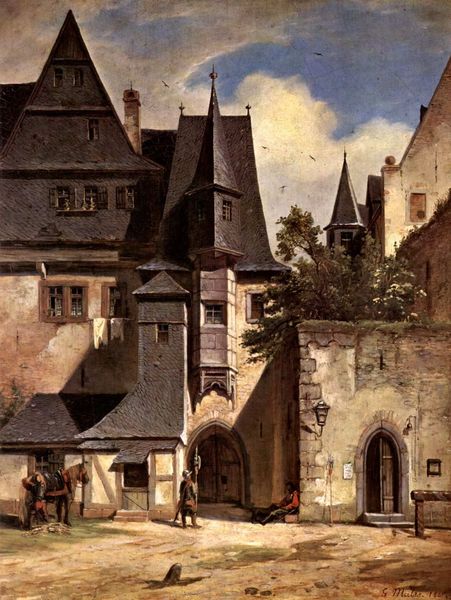
Titel: Holzpförtchen zwischen der Leonhardskirche und dem Fahrtor
Künstler: Johann Gerhard Malss
Standort: Frankfurt (am Main)
Institution: Historisches Museum
Schlagwörter: baum, blau, blätter, gemälde, gewitter, himmel, laub, mann, schatten, schlaf, weiß, wolken, bäume, grün, menschen, ocker, sitzen, stadt, wäsche, braun, bunt, fenster, grau, holz, lampe, laterne, licht, männer, schwarz, strasse, tür, ölbild, dach, gebäude, haus, rot, schloss, weg, wolke, beige, wand, architektur, mensch, stein, steine, signatur, wache, baumstamm, häuser, stamm, vögel, büsche, kirche, sonne, boden, sitzend, händler, spitzen, gotik, schön, dachziegel, esel, kamin, pferd, pferde, reiter, schornstein, turm, turmspitze, vorbau, garten, deutschland, sattel, zaumzeug, farbig, sommer, liegen, schlafen, bogen, fassade, gasse, trocknen, türen, wäscheleine, leine, dorf, dächer, giebel, mauer, ziegel, geröll, hof, türe, platz, romantik, staffage, treppe, vorsprung, lanze, soldaten, soldiers, tafel, spitz, durchgang, tor, zinnen, betrachter, foto, eingang, erker, spitzweg, burg, kirch, türmchen, türme, münchen, torbogen, schwalben, soldat, helm, österreich, photo, tore, stadttor, biedermeier, bröckeln, pforte, putz, glocke, soladt, gotisch, mauern, schiefer, horses, mittelalter, house, stall, fachwerk, fachwerkhaus, gehöft, hellebarde, historismus, wächter, stadtmauer, karl, turmspitzen, sitzender, betrunkener, schindeln, nürnberg, zinne, satteldecke, backsteine, schenke, pflock, first, stadthaus, torwächter, holztüren, zeigel, turme, wachhäuschen, dachspitz, schmied, war, einlass, dirf, firste, erkerfenster, nachtwächter, pranger, wacht, gamler, verschiefert, mauerm, 19. jahrhundert, fenstererker, midevil, turmspitzej, erkert, patriarchy, shrek vibes, ancient europe